Question: I am trying to build a content slider so that each slide contains 8 images. To do this I need to add the 'row-fluid' class to every 4 posts and 'slide' class to every 8 posts in my WP query.
HTML of what I am try to achieve -
'''
<div class="coda-slider" id="slider-id">
<div class="slide">
<div class="row-fluid">
<div class="span3">
<img src="...">
</div>
<div class="span3">
<img src="...">
</div>
<div class="span3">
<img src="...">
</div>
<div class="span3">
<img src="...">
</div>
</div><!-- /row-fluid -->
<div class="row-fluid">
<div class="span3">
<img src="...">
</div>
<div class="span3">
<img src="...">
</div>
<div class="span3">
<img src="...">
</div>
<div class="span3">
<img src="...">
</div>
</div><!-- /row-fluid -->
</div><!-- /slide -->
<div class="slide">
<div class="row-fluid">
<div class="span3">
<img src="...">
</div>
<div class="span3">
<img src="...">
</div>
<div class="span3">
<img src="...">
</div>
<div class="span3">
<img src="...">
</div>
</div><!-- /row-fluid -->
<div class="row-fluid">
<div class="span3">
<img src="...">
</div>
<div class="span3">
<img src="...">
</div>
<div class="span3">
<img src="...">
</div>
<div class="span3">
<img src="...">
</div>
</div><!-- /row-fluid -->
</div><!-- /slide -->
</div><!-- /coda-slider -->
'''
My query that doesn't work correctly -
'''
<?php
$args = array( 'post_type' => 'video', 'posts_per_page' => 10,);
$the_query = new WP_Query( $args );
echo '<section id="our-clients">';
echo '<div class="coda-slider" id="slider-id">';
$i = 1;
echo '<div class="slide">';
echo '<div class="row-fluid">';
if ( $the_query->have_posts() ) : while ( $the_query->have_posts() ) : $the_query->the_post();
echo '<div class="span3">';
the_post_thumbnail();
echo '</div>';
if($i % 8 == 0) {echo '</div><div class="slide">';}
elseif($i % 4 == 0) {echo '</div><div class="row-fluid">';}
$i++; endwhile; endif;
echo '</div>'; //row-fluid
echo '</div>'; //slide
echo '</div>'; //coda-slider
echo '</section>';
'''
What the query is printing out -

The php is adding the 'slide' class to every 8 posts but the first 'slide' class isn't closing correctly. This probably sounds really confusing, so let me know if you need additional information.
I appreciate the help!
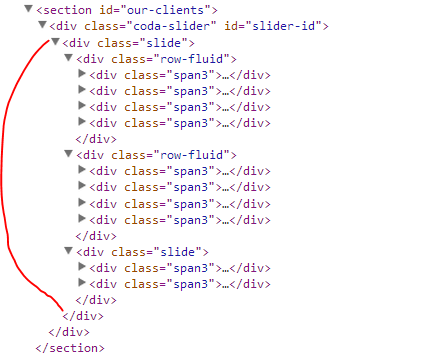
Answer: Try this ;)
'''
<?php
$args = array( 'post_type' => 'video', 'posts_per_page' => 10,);
$the_query = new WP_Query( $args );
echo '<section id="our-clients">';
echo '<div class="coda-slider" id="slider-id">';
for($i=1; $the_query->have_posts(); $i++)
{
$the_query->the_post();
$prePost='';
$postPost='';
if($i==1)
{
$prePost='<div class="slide"><div class="row-fluid">';
}
if($i==4)
{
$prePost='</div><div class="row-fluid">';
}
if($i==8)
{
$postPost='</div></div>';
$i=0;
}
echo $prePost, '<div class="span3">';
the_post_thumbnail();
echo '</div>', $postPost;
}
echo '</div>'; //coda-slider
echo '</section>';
'''